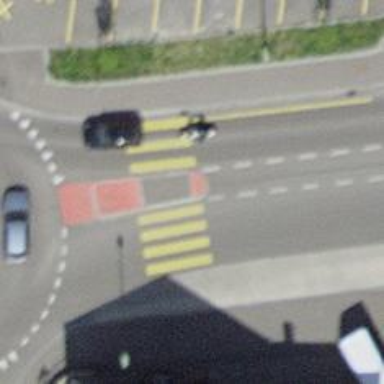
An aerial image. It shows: Uncontrolled zebra crossing with island. The crossing is marked with zebra stripes.